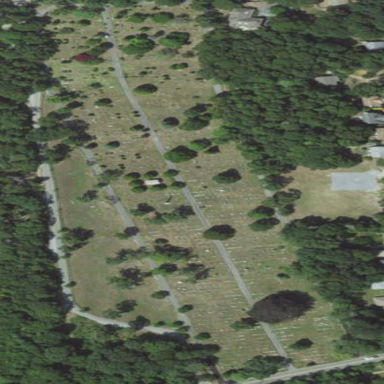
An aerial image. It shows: Cemetery.